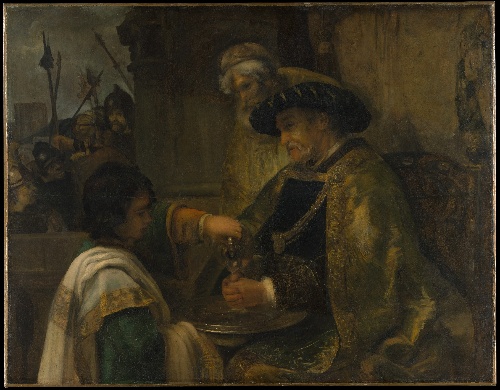
Title: Pilate Washing His Hands
Artist: Rembrandt
Artist bio: Dutch, 17th century
Date: probably 1660s
Object type: Painting
Classification: Paintings
Medium: Oil on canvas
Dimensions: 51 1/4 x 65 3/4 in. (130.2 x 167 cm)
Department: European Paintings
Credit line: Bequest of Benjamin Altman, 1913
Accession year: 1914
Repository: Metropolitan Museum of Art, New York, NY
Tags: Men|Pilate